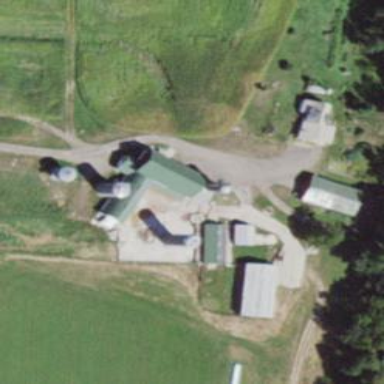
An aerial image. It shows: Silo.